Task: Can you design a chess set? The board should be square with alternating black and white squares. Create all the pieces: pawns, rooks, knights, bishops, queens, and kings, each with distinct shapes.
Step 5132:
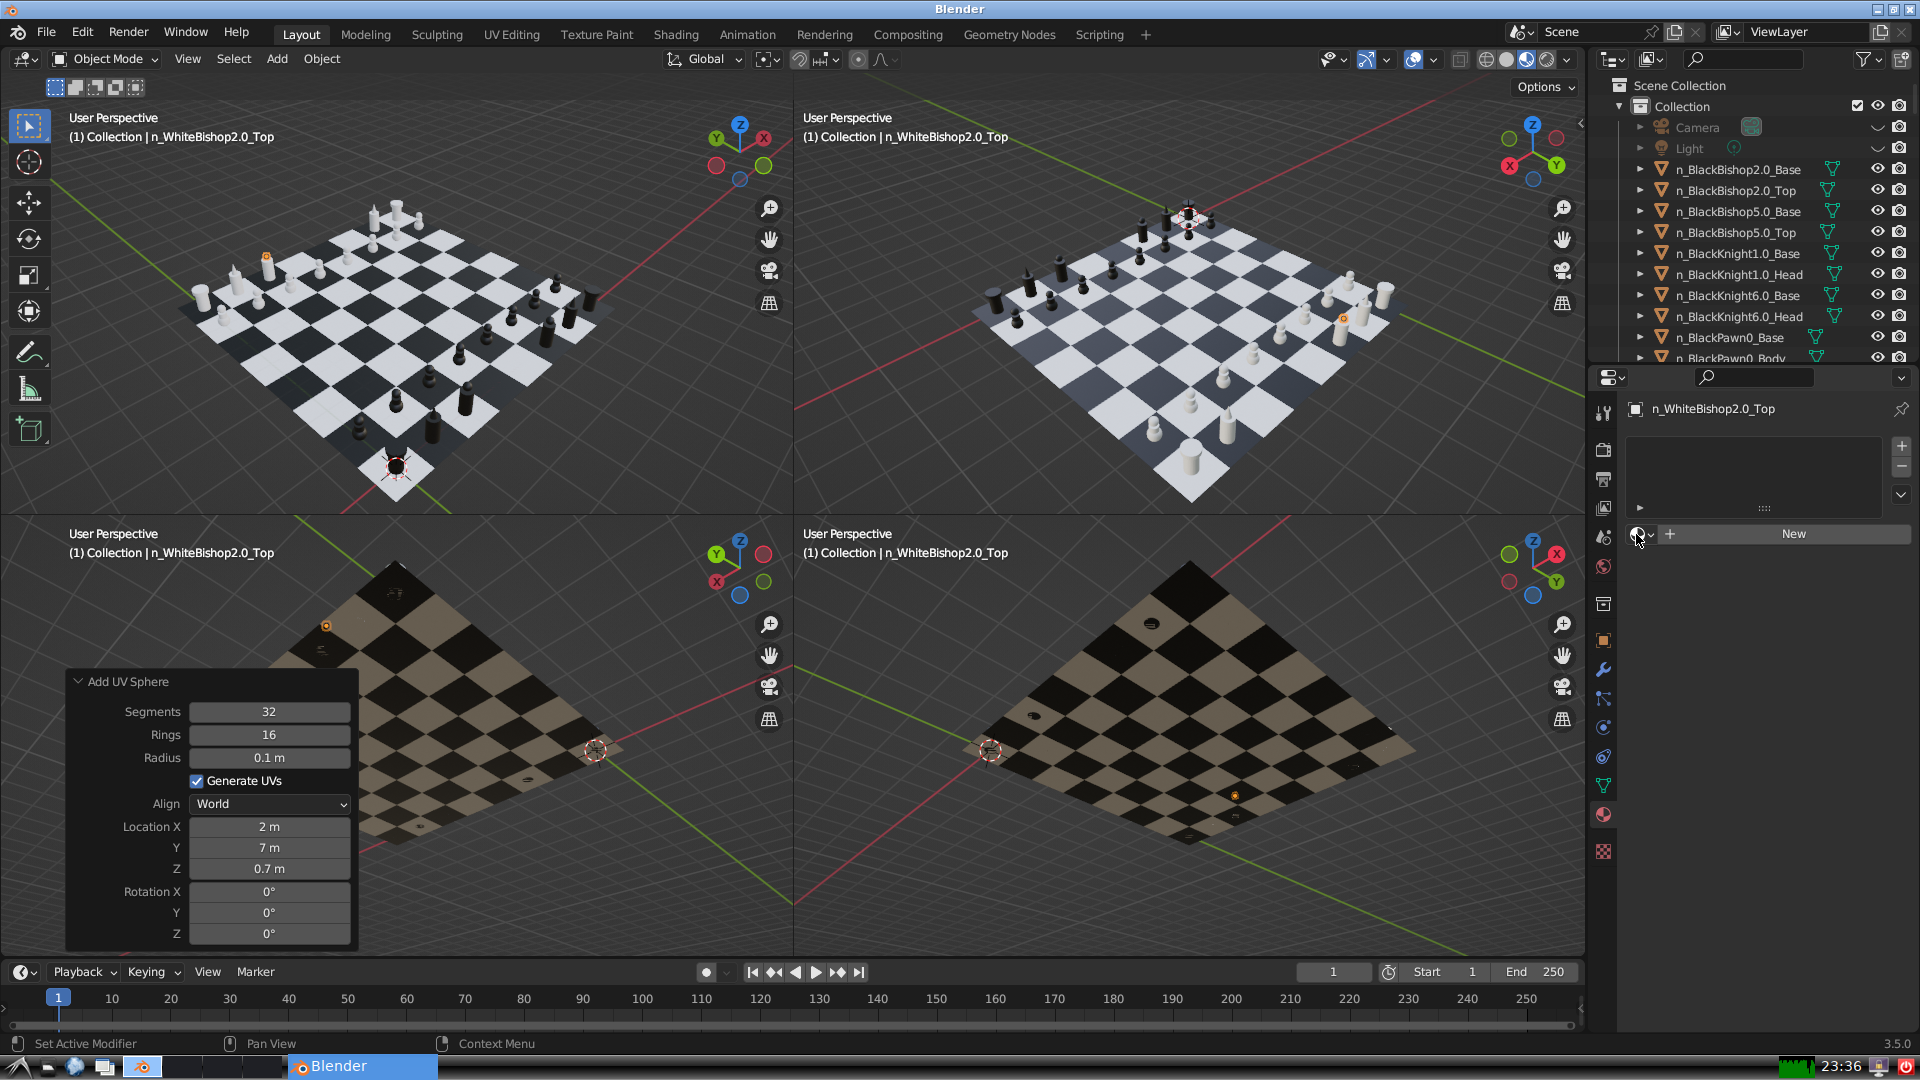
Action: click: no